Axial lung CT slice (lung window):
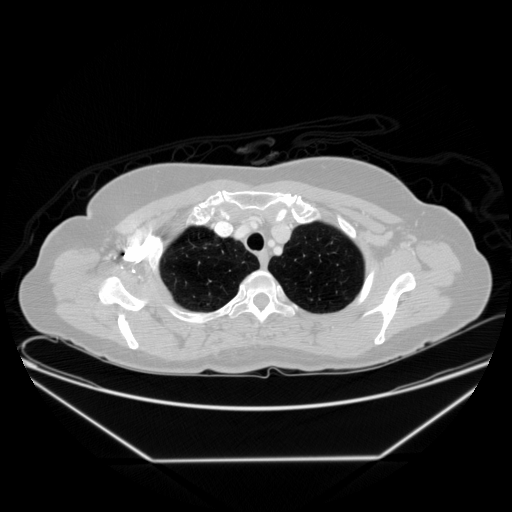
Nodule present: no